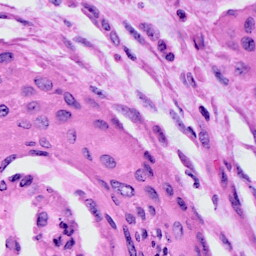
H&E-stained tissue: Cervix